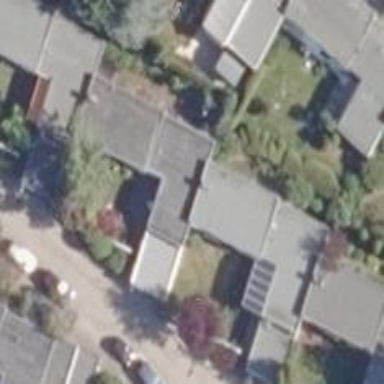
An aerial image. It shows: Flat-roofed house.